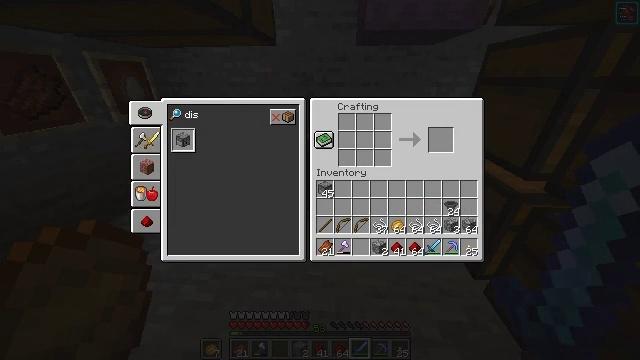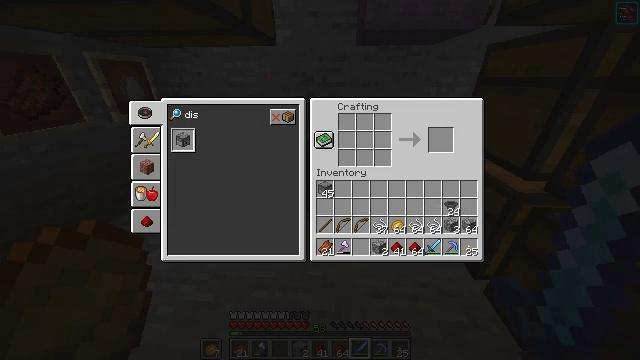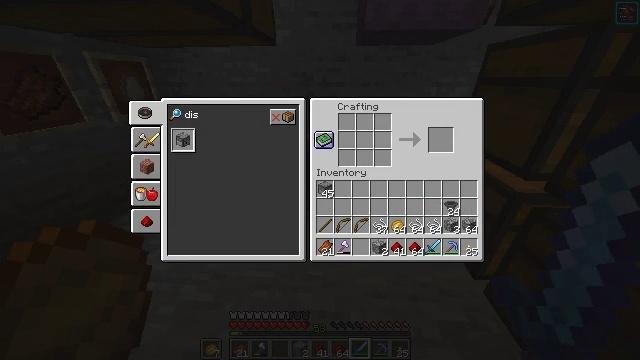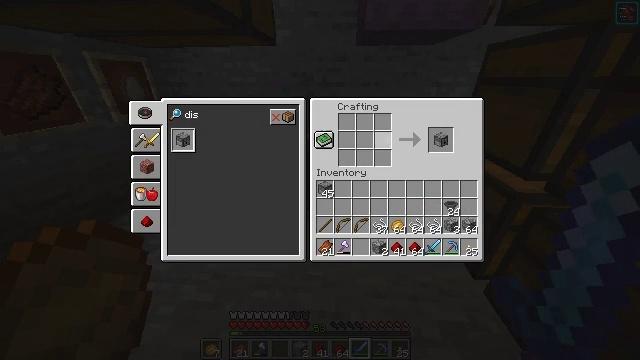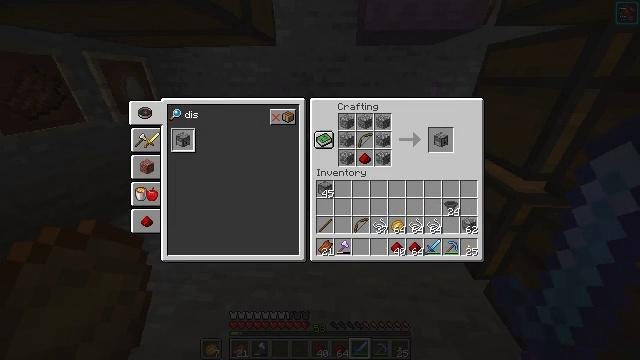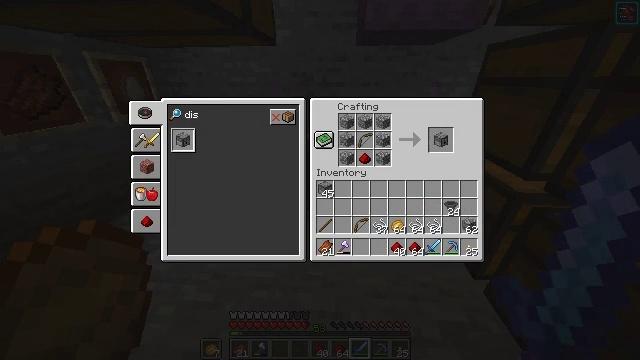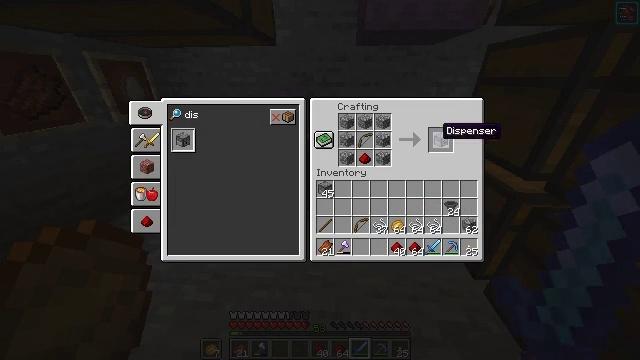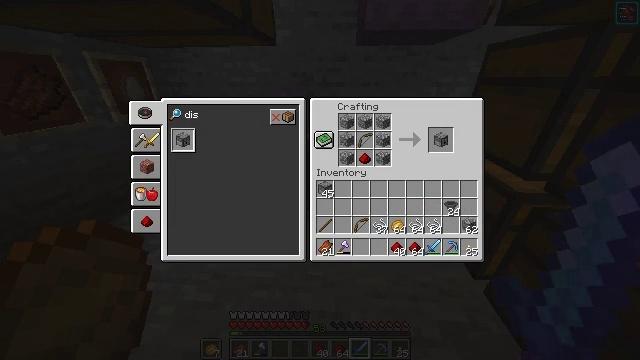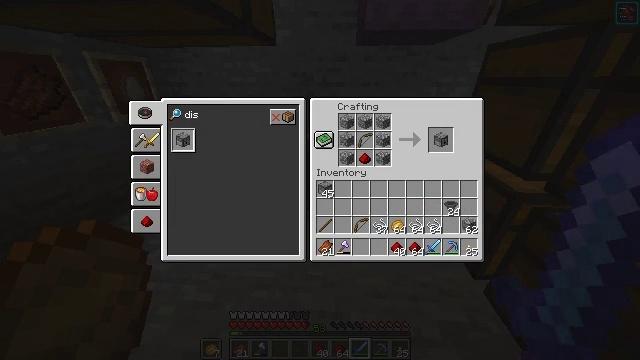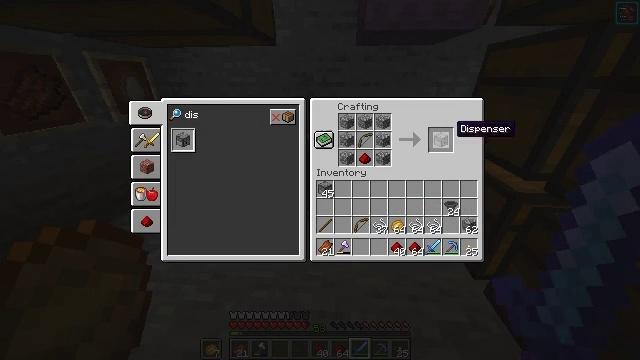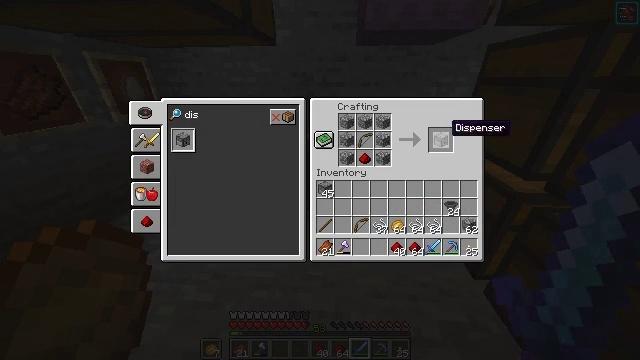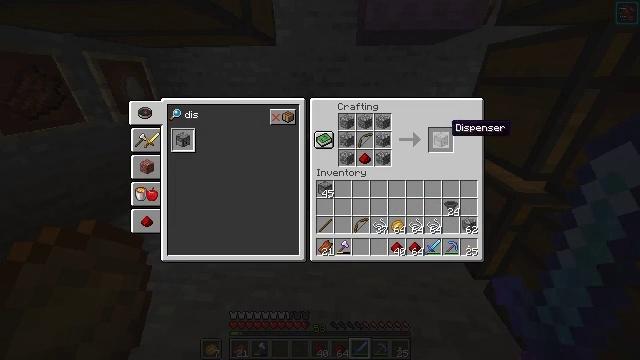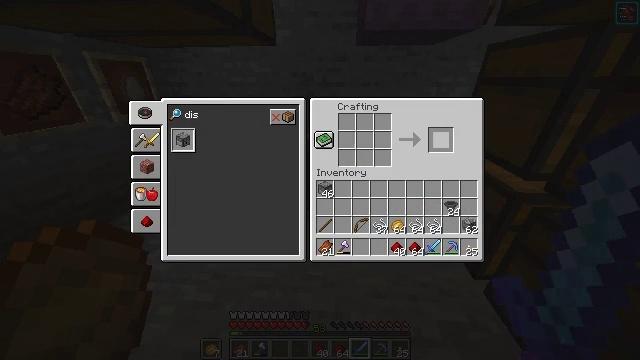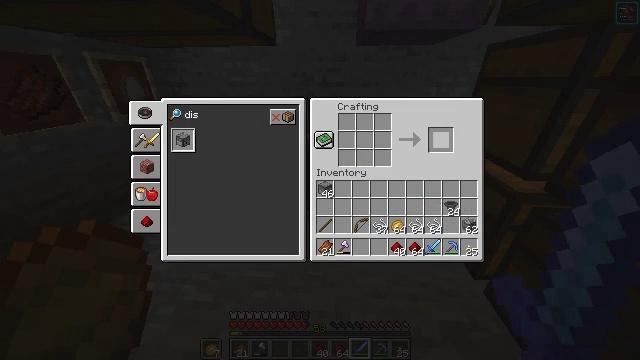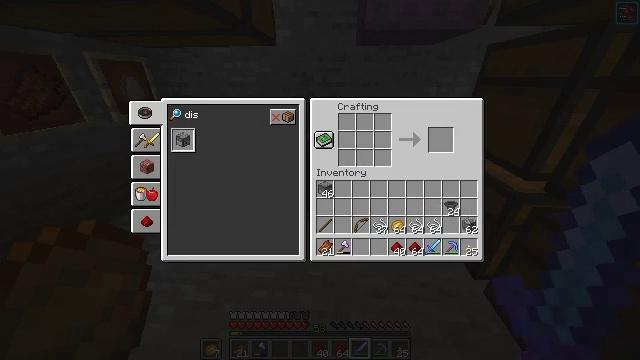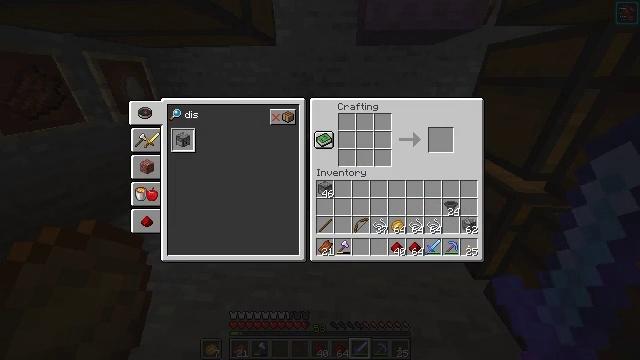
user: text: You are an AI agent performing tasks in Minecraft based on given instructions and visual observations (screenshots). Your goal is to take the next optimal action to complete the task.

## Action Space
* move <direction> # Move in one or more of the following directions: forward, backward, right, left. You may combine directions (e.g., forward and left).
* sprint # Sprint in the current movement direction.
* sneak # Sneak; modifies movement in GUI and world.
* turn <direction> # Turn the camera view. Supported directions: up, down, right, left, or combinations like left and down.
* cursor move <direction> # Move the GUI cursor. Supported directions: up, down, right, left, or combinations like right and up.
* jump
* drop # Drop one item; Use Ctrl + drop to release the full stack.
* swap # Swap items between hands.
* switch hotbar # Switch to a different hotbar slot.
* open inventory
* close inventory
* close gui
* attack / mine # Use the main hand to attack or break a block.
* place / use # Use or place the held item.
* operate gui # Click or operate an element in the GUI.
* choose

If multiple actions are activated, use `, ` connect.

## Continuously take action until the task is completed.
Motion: motion action
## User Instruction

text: Put materials in the crafting grid to craft a dispenser.
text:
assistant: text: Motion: sneak, cursor move right
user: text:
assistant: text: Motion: sneak, cursor move right
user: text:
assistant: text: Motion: sneak, cursor move right
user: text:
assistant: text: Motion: sneak, cursor move right
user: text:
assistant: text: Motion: sneak, cursor move right
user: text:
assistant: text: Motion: sneak, cursor move right
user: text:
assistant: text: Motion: sneak, cursor move right
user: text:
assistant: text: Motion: sneak
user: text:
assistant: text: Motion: sneak
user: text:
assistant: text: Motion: sneak
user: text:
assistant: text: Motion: sneak
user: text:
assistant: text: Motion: sneak, operate gui
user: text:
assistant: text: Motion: sneak, cursor move left, operate gui
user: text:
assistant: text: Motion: sneak, cursor move left
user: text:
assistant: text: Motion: sneak, cursor move left
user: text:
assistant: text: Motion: sneak, cursor move left
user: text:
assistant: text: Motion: sneak, cursor move left
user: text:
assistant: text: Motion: sneak, cursor move left
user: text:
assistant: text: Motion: sneak, cursor move left
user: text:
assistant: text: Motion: sneak
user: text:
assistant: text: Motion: sneak, cursor move left
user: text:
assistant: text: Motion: sneak
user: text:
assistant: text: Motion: sneak, operate gui
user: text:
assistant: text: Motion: sneak, cursor move right, operate gui
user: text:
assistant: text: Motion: sneak, cursor move right
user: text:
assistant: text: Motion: sneak, cursor move right
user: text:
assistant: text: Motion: sneak, cursor move right
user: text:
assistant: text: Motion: sneak, cursor move right
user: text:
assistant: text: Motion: sneak, cursor move right
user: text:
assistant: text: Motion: sneak